Question: I have a MySQL db with a table, that has the following field:
txtProductBowlImage: example " C:\BowlPhotos\Thumbs\MapleTi07-030tmb.jpg"
I want to use the data in that field to produce an image that I can print to a text file.
I read the data then try to echo it to the screen...and I see a small icon, but no image.
Here's the code:
'''
<?php
$con = mysql_connect("localhost","xxxxxxx","zzzzzzzzzzzzzzz");
if (!$con)
{
die('Could not connect: ' . mysql_error());
}
mysql_select_db("scwdb", $con);
$result = mysql_query("SELECT * FROM tblsplintersbowlinventory WHERE txtVenue = 'Shoreline'");
while($row = mysql_fetch_array($result))
{
echo $row['intProductID'] . " " . $row['txtProductBowlCode'] . " " . $row['txtProductBowlImage'] . "]";
echo "<br />";
echo "<br />";
echo 'txtProductBowlImage: ' . $row['txtProductBowlImage'];
echo "<br />";
$img = $row['txtProductBowlImage'];
echo '...............$img: ' . $img;
echo "<br />";
echo "<img src=" . $img . ">";
echo "<img src='C://BowlPhotos//Thumbs//Ash07-013_btmb.jpg'>";
echo "<img src='Ash07-013_btmb.jpg'>";
echo "<br />";
echo "==================";
echo "<br />";
}
mysql_close($con);
?>
'''
Note that I try 3 times to show an image:
1: using the url from the db and putting it in an echo statement
this url uses the '' separater in the data.
2: imbedding a sample of the actual text path and filename in an echo statement
this url uses the '/' separater in the url.
3: imbedding only the filename, no path, in an echo statement
When I run this, I get the following output:

Echo #1 & #2 produce the icon, echo #3 shows a local copy of the image in the same folder as the php.
From this it appears that it is the path that is not being used, either with the '' or '/' separater.
I assume the '' may be seen as an escape, but why doesn't the url with the '/' work?
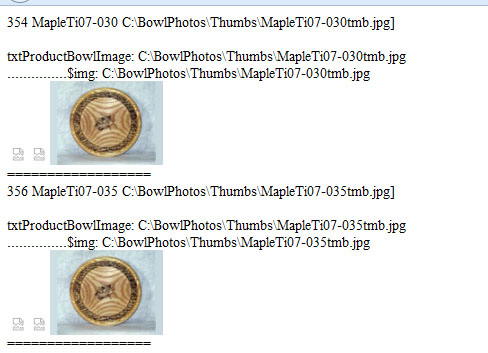
Answer: OK, with JonOsterman's greatly appreciated aid, the final working code is:
'''
<?php
$con = mysql_connect("localhost","root","Madge1938");
if (!$con)
{
die('Could not connect: ' . mysql_error());
}
mysql_select_db("scwdb", $con);
$result = mysql_query("SELECT * FROM tblsplintersbowlinventory WHERE txtVenue = 'Shoreline'");
while($row = mysql_fetch_array($result))
{
echo $row;
echo "<span>" . $row['intProductID'] . " " . $row['txtProductBowlCode'] . " " . $row['txtProductBowlImage'] . "</span>";
echo "<br />";
$img = $row['txtProductBowlImage'];
echo "<span> Original img: " . $img . " </span>";
$img = str_replace('\', '/', $img);
echo "<br />";
$img = str_replace('C:/BowlPhotos/Thumbs/', 'Thumbs/', $img);
echo "<span>Folder img: " . $img . " </span>";
echo '<img src="' . $img . '">';
echo "<br />";
$img = str_replace('Thumbs/', '', $img);
echo "<span>Local img: " . $img . " </span>";
echo '<img src="' . $img . '">';
echo "<br />";
echo "<span>done</span><br />";
}
mysql_close($con);
?
'''
There were a number of changes, but the biggest surprise was that the php could not open a folder not in the same folder or a sub folder of the php file! When I moved the entire folder to a sub of the php folder, the code above runs!
Also, as seen above, the HTML does not need a "file:///" for a local file...
And I should mention, this is intended to run only on my local server - not on the web. It is just for my own use to keep track of the wood bowls I make and sell.
Again, many thanks to Jon...